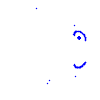
Particle: pion